Question: I am trying to load gif in 'AlertDialog' but it's with background
I am getting this :

this is my
'''
<?xml version="1.0" encoding="utf-8"?>
<LinearLayout xmlns:android="http://schemas.android.com/apk/res/android"
xmlns:app="http://schemas.android.com/apk/res-auto"
xmlns:tools="http://schemas.android.com/tools"
android:layout_width="match_parent"
android:layout_height="match_parent"
android:id="@+id/lnrMstr"
android:orientation="vertical">
<LinearLayout
android:id="@+id/lnemoji"
android:layout_width="match_parent"
android:layout_height="match_parent"
android:visibility="visible"
android:layout_gravity="center_horizontal"
android:gravity="center">
<LinearLayout
android:layout_width="wrap_content"
android:layout_height="wrap_content"
android:background="@drawable/background_popup"
android:padding="@dimen/_10sdp">
<ImageView
android:id="@+id/imgemoji"
android:layout_width="@dimen/_100sdp"
android:layout_height="@dimen/_100sdp" />
</LinearLayout>
</LinearLayout>
</LinearLayout>
'''
my code for
'''
LayoutInflater inflater = getLayoutInflater();
View alertLayout = inflater.inflate(R.layout.popupdialoggif, null);
SurfaceView dialogsurface=(SurfaceView)alertLayout.findViewById(R.id.dialogcamerapreview);
final ImageView emoji=(ImageView) alertLayout.findViewById(R.id.imgemoji);
final AlertDialog.Builder alert = new AlertDialog.Builder(mContext);
alert.setView(alertLayout);
alert.setCancelable(true);
final AlertDialog dialog = alert.create();
Glide.with(LoginActivity.this)
.load(R.drawable.welcome)
.into(emoji);
dialog.show();
'''
I am using glide for show gif
'''
implementation 'com.github.bumptech.glide:glide:3.7.0'
'''
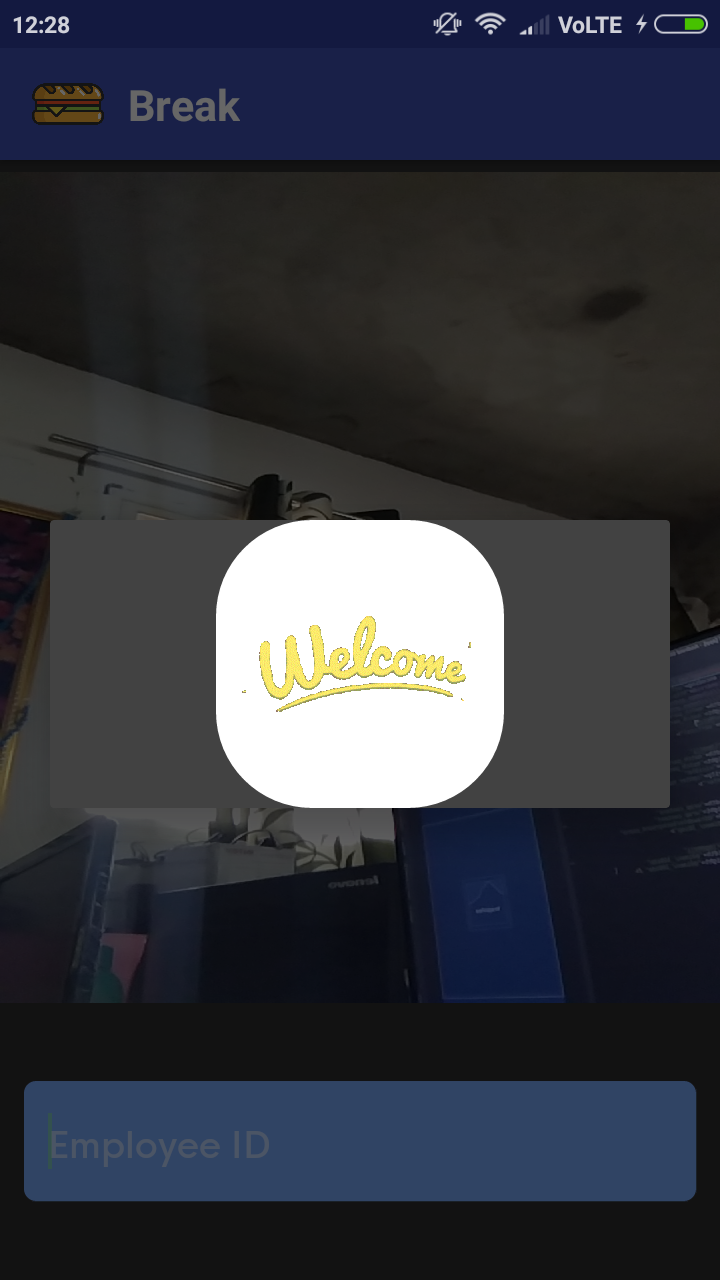
Answer: Use Dialog instead of aleartDialog
'''
final Dialog dialog = new Dialog(Main2Activity.this,R.style.mydialog);
dialog.setContentView(R.layout.fragment_main2);
final ImageView emoji=(ImageView) alertLayout.findViewById(R.id.imgemoji);
Glide.with(Main2Activity.this)
.load(R.drawable.ic_launcher_foreground)
.into(emoji);
dialog.show();
'''
and in style.xml add this style
'''
<style name="mydialog" parent="@android:style/Theme.Dialog">
<item name="android:windowBackground">@android:color/transparent</item>
<item name="android:windowNoTitle">true</item>
</style>
'''